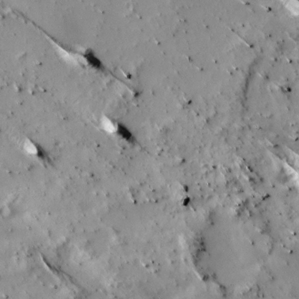
Label: non_frost